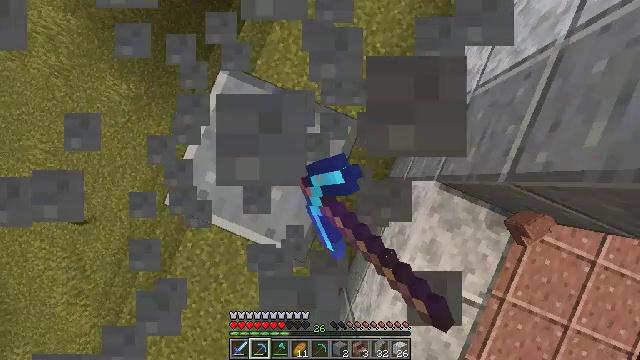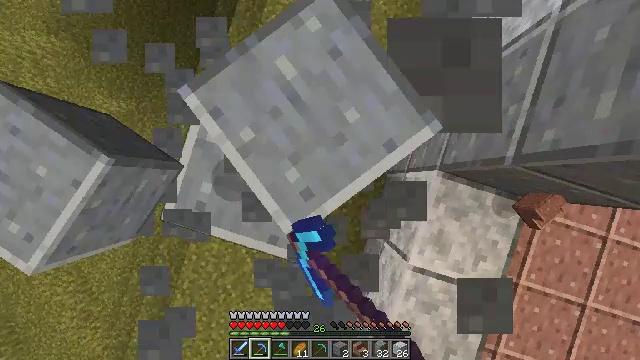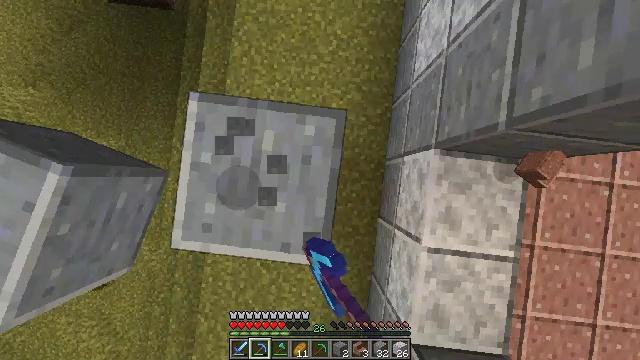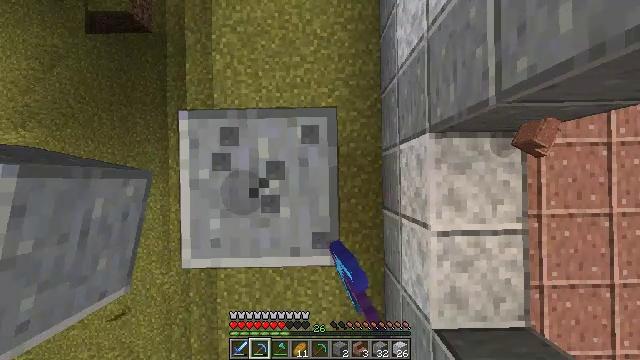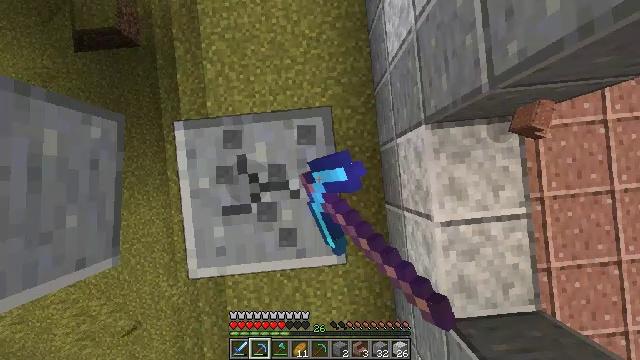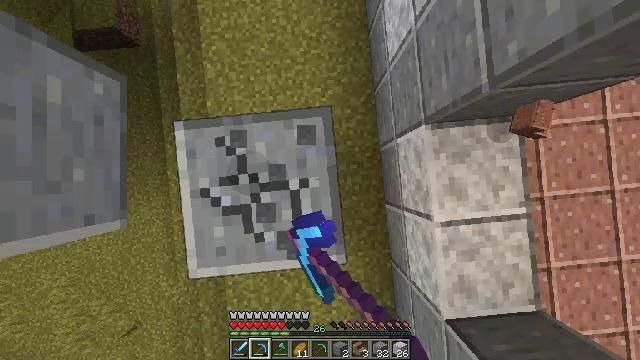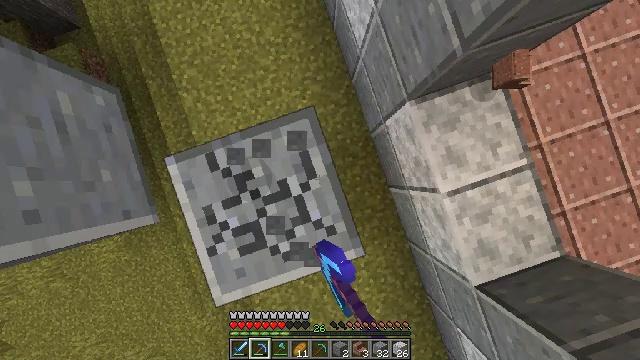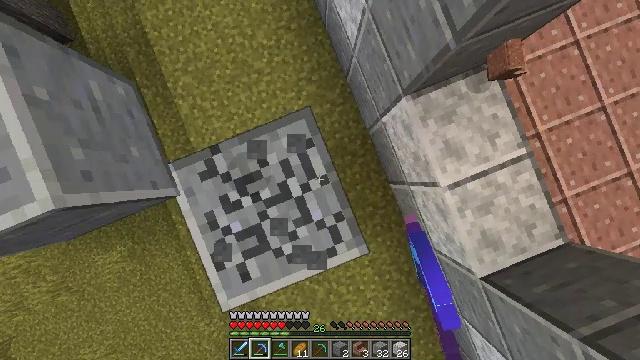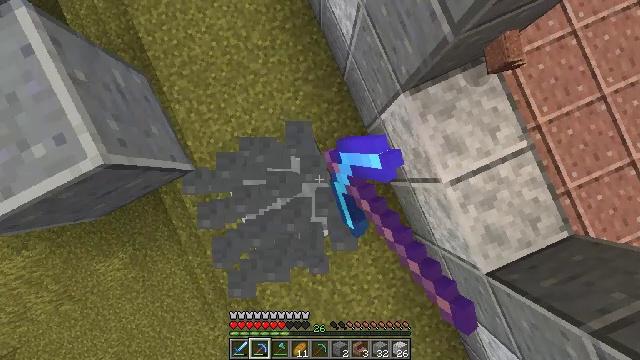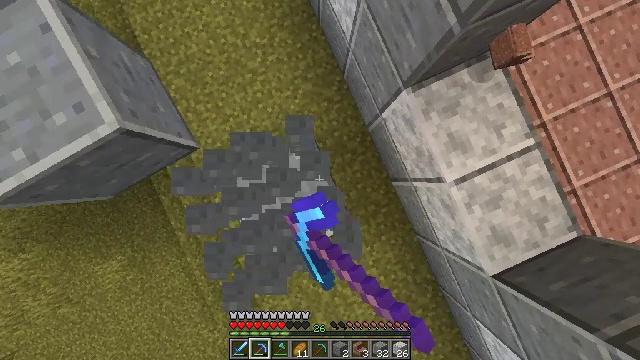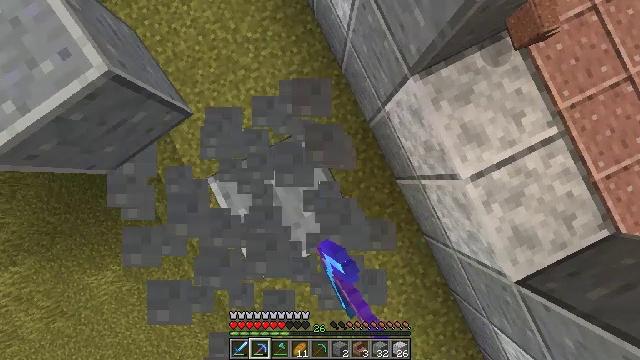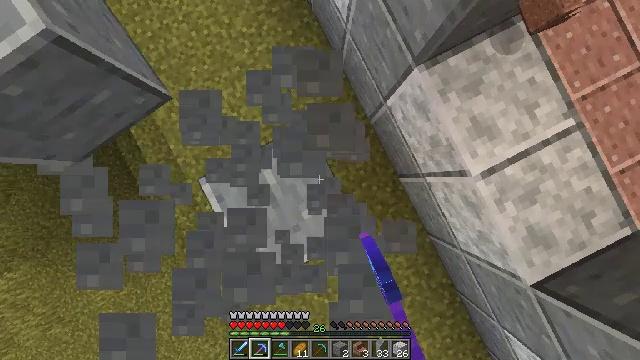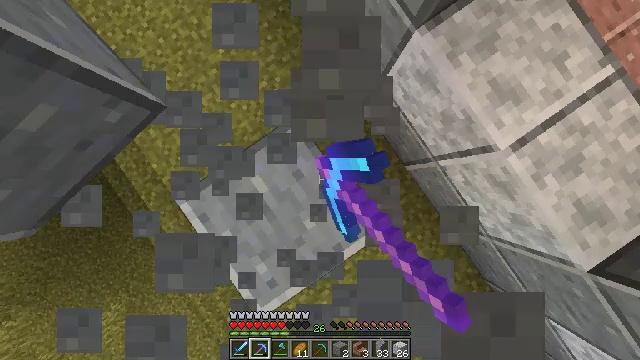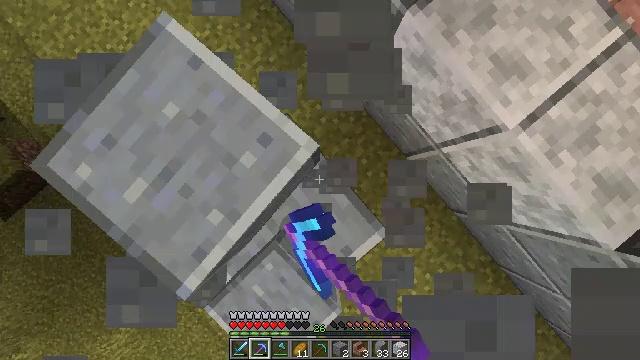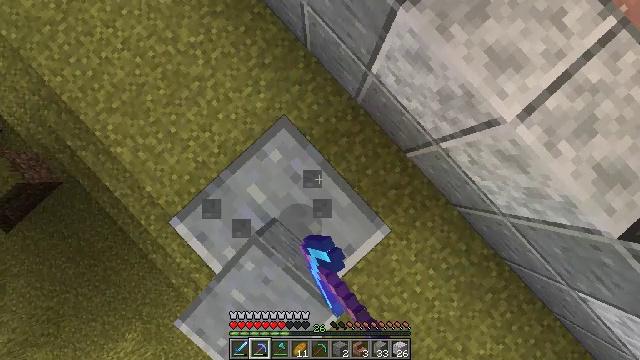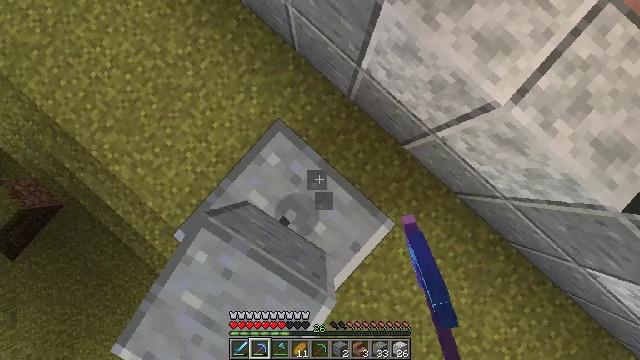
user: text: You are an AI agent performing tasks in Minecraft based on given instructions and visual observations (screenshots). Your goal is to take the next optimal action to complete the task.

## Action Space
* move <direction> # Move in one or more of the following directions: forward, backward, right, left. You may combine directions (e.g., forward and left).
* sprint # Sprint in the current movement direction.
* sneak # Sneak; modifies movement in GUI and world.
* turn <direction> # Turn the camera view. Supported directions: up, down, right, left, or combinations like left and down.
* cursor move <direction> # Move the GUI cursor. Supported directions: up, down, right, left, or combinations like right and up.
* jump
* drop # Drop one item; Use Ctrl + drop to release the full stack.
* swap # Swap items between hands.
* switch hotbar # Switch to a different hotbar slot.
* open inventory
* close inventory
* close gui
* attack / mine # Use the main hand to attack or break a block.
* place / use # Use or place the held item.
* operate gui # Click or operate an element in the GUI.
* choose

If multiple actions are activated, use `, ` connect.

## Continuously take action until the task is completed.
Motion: motion action
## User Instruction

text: Break the polished andesite block.
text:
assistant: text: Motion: turn right and down, attack / mine
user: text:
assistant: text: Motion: turn right, attack / mine
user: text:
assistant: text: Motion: turn right and down, attack / mine
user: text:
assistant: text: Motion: turn right and down, attack / mine
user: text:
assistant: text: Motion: attack / mine
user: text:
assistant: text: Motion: turn right and down, attack / mine
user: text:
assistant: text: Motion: turn right, attack / mine
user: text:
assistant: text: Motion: turn right, attack / mine
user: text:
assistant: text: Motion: attack / mine
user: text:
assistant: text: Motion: turn right, attack / mine
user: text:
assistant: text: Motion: attack / mine
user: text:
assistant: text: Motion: turn right and down, attack / mine
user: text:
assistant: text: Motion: turn right and down, attack / mine
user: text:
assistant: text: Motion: turn right, attack / mine
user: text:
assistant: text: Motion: turn right and down, attack / mine
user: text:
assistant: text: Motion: turn right, attack / mine
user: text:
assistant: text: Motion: attack / mine
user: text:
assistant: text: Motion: turn right, attack / mine
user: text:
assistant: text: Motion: turn right and down, attack / mine
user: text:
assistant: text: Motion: turn right and down, attack / mine
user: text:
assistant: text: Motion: turn right, attack / mine
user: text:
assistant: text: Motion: turn right and down, attack / mine
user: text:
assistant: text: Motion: turn right and down, attack / mine
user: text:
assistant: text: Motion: turn right, attack / mine
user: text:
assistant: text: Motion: turn right and up, attack / mine
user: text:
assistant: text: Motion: turn right and up
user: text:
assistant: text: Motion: turn right and up
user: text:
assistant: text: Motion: turn right and up
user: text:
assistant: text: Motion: no_op
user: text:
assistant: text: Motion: no_op